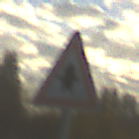
Verkehrszeichen: Vorfahrt
Umgebung: Outdoor, Suburban
Tageszeit: MorningAfternoon
Wetter: PartlyCloudy
Licht: Natural
Jahreszeit: NotSpecified
Kontrast: MediumContrast